Question: i'm having a hamburger menu where i'm showing a viewController with a tableView. The problem is that i've added a UISearchBar to the titleView and as u can see some the searchBar is hiding. Is there a way i' can make the navigationBar smaller or the searchBar so it will fit ?

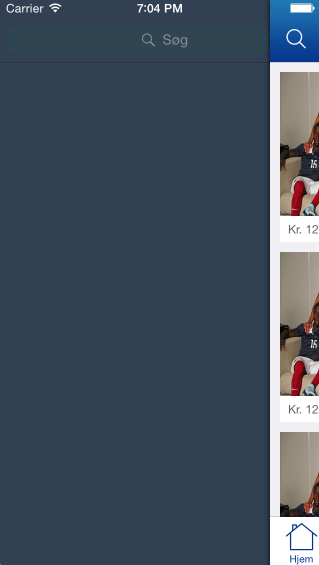
Answer: '''
searchBar = UISearchBar(frame: CGRectMake(0, 0, self.revealViewController().rearViewRevealWidth-30, 44))
searchBar?.delegate = self
searchBar?.showsCancelButton = false
var textField = searchBar?.valueForKey("searchField") as UITextField
textField.backgroundColor = UIColor(rgba: "#414e5c")
textField.leftViewMode = UITextFieldViewMode.Never
textField.layer.cornerRadius = 5
textField.clipsToBounds = true
searchBar?.placeholder = "Sog efter produkter"
searchBar?.setPositionAdjustment(UIOffsetMake(0, 0), forSearchBarIcon: UISearchBarIcon.Search)
textField.borderStyle = UITextBorderStyle.None
searchController = UISearchDisplayController()
searchController?.delegate = self
searchController?.searchResultsDelegate = self
var buttonSearchBar:UIBarButtonItem = UIBarButtonItem(customView: searchBar!)
self.navigationItem.leftBarButtonItem = buttonSearchBar
'''